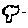
Label: tree